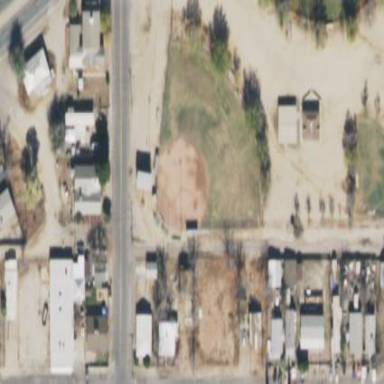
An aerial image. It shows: Baseball pitch for leisure land.